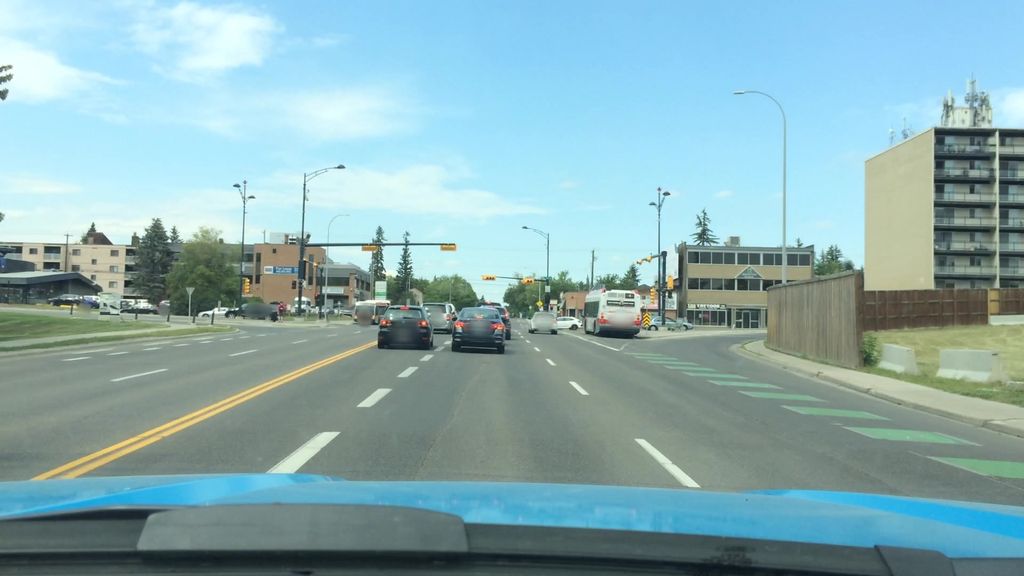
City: calgary